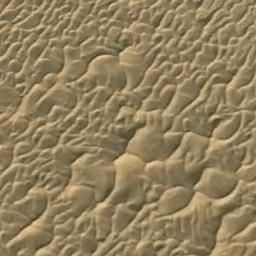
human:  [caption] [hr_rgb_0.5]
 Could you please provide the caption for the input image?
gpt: This is a wrinkling desert with massive texture .

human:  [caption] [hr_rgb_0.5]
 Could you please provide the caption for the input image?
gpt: There are patches in this desert .

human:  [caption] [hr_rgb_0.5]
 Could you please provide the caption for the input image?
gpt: The desert has deep yellow sand and many trellis dunes of different sizes .

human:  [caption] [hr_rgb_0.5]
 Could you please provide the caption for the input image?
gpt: The desert is full of yellow sand .

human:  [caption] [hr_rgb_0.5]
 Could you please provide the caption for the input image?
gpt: A yellow desert with many dunes .